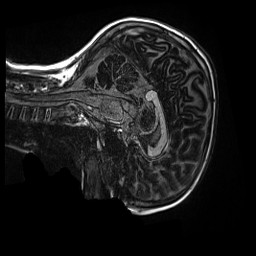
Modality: MP2RAGE
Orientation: sagittal
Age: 9
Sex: male
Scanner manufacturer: siemens
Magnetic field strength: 3 T
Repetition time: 4 s
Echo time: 0.00303 s